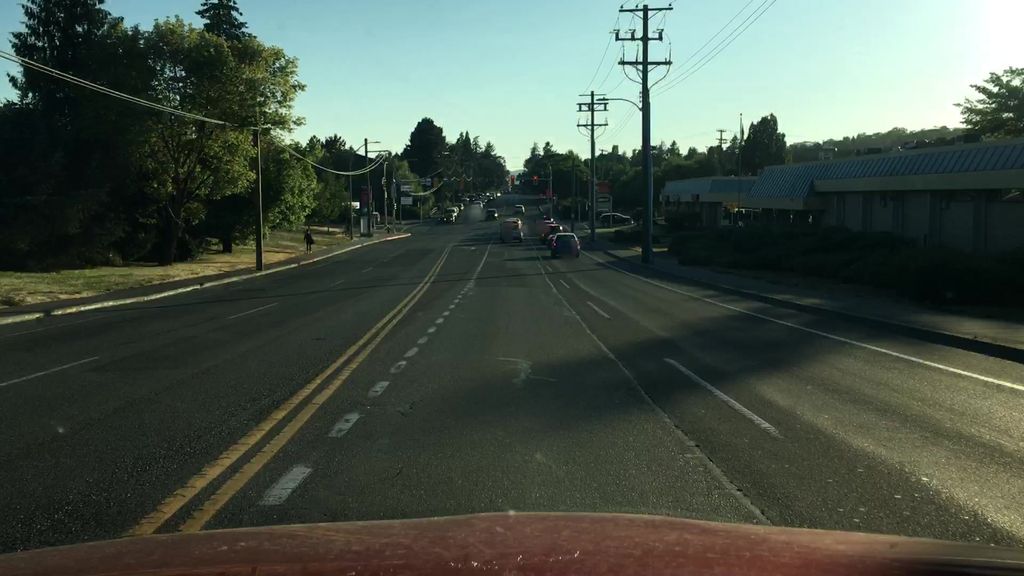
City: victoria